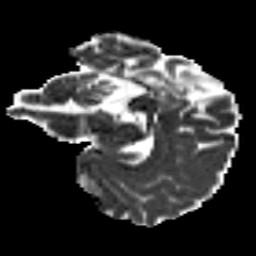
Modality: MD
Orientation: sagittal
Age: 18
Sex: female
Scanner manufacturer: siemens
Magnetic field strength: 3 T
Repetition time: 8.8 s
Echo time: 0.085 s